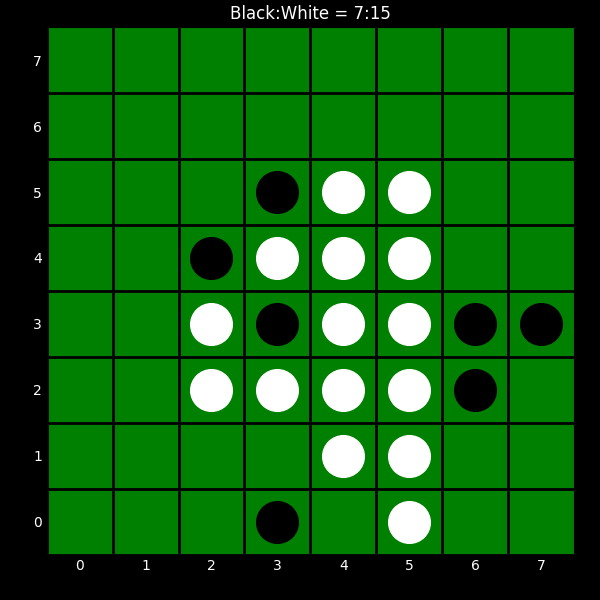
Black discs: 7
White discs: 15